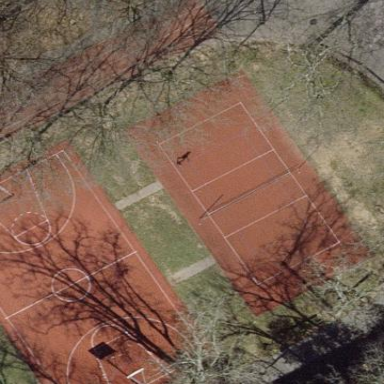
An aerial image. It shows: Basketball court on leisure land pitch.